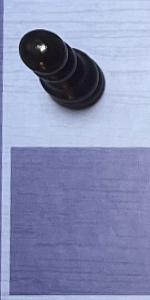
Label: Empty